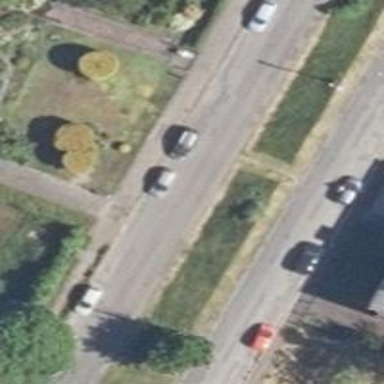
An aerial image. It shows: Residential road with asphalt surface. There are sidewalks on both sides of the road.